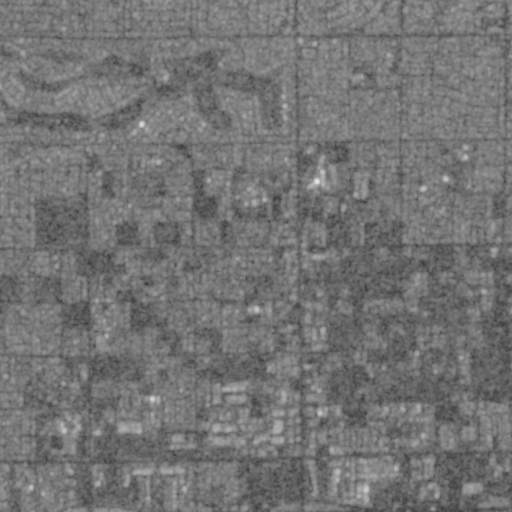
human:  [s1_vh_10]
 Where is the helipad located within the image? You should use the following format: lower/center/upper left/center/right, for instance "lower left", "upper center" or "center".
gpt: The helipad is located in the upper center of the image.
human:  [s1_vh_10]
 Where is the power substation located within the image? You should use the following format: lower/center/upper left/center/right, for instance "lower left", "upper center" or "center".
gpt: The power substation is located in the center of the image.
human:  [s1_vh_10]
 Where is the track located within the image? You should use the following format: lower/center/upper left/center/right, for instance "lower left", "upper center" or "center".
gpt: The track is located in the center of the image.
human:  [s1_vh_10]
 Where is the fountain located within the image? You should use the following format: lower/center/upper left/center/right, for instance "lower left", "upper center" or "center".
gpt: The fountain is located in the upper right of the image.
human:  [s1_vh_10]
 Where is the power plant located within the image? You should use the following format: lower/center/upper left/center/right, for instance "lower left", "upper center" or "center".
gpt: There is no power plant in the image.

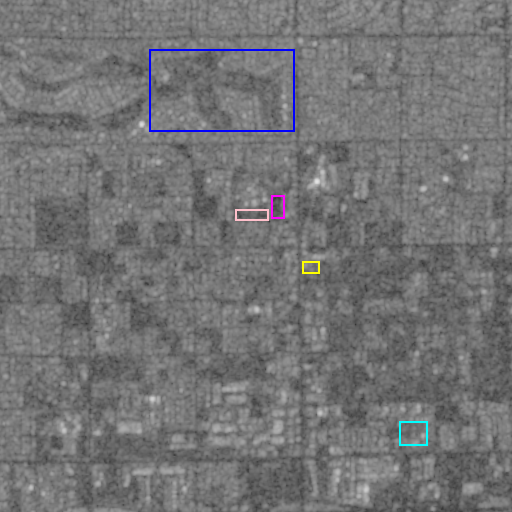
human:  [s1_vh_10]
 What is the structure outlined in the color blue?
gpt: The structure outlined in blue is a park.
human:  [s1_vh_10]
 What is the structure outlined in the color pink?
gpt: The structure outlined in pink is a parking lot.
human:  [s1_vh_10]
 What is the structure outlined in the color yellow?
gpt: The structure outlined in yellow is a power substation.
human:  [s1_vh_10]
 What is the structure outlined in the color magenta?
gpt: The structure outlined in magenta is a track.
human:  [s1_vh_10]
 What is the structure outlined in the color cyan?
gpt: The structure outlined in cyan is a building.
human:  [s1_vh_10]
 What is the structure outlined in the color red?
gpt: There is no red outline.